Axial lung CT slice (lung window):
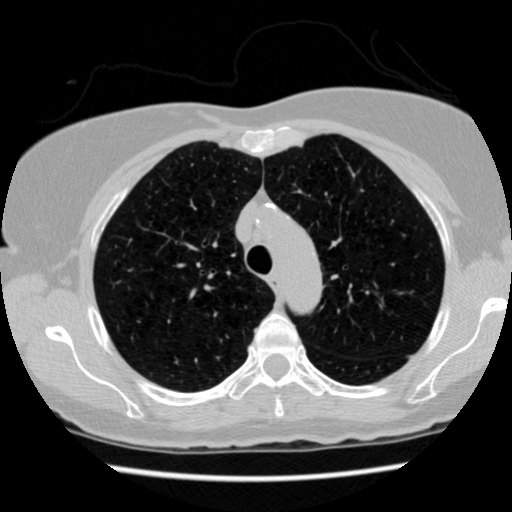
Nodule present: no